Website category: phone
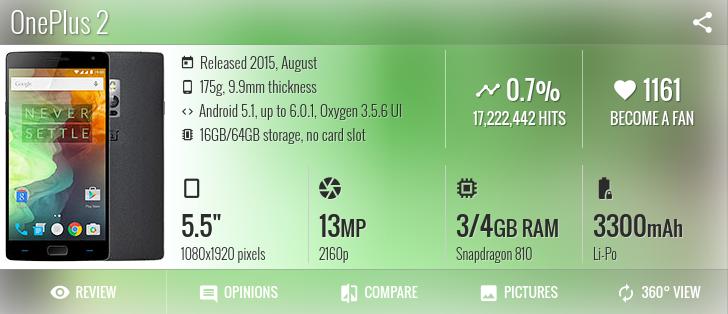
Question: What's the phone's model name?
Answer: OnePlus 2

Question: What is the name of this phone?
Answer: OnePlus 2

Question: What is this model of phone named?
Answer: OnePlus 2

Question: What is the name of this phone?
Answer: OnePlus 2

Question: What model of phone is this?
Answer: OnePlus 2

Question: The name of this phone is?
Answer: OnePlus 2

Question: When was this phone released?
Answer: Released 2015, August

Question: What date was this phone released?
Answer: Released 2015, August

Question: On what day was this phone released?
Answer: Released 2015, August

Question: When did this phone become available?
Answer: Released 2015, August

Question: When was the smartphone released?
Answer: Released 2015, August

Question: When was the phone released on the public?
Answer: Released 2015, August

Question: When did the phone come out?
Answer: Released 2015, August

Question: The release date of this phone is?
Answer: Released 2015, August

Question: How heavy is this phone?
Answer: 175g

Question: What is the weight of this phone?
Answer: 175g

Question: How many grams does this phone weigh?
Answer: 175g

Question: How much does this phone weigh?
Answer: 175g

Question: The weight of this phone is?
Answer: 175g

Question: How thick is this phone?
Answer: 9.9mm thickness

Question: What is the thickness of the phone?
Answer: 9.9mm thickness

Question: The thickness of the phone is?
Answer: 9.9mm thickness

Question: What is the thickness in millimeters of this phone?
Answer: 9.9mm thickness

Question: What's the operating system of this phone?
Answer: Android 5.1, up to 6.0.1, Oxygen 3.5.6 UI

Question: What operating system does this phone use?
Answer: Android 5.1, up to 6.0.1, Oxygen 3.5.6 UI

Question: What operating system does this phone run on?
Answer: Android 5.1, up to 6.0.1, Oxygen 3.5.6 UI

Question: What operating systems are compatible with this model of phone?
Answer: Android 5.1, up to 6.0.1, Oxygen 3.5.6 UI

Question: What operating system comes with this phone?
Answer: Android 5.1, up to 6.0.1, Oxygen 3.5.6 UI

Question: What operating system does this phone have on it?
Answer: Android 5.1, up to 6.0.1, Oxygen 3.5.6 UI

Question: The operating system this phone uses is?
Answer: Android 5.1, up to 6.0.1, Oxygen 3.5.6 UI

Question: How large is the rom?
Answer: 16GB/64GB storage

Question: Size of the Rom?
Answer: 16GB/64GB storage

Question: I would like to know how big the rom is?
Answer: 16GB/64GB storage

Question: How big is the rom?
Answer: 16GB/64GB storage

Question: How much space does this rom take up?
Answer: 16GB/64GB storage

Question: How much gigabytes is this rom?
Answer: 16GB/64GB storage

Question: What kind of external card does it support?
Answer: no card slot

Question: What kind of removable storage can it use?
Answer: no card slot

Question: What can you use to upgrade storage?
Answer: no card slot

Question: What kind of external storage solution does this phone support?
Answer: no card slot

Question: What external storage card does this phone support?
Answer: no card slot

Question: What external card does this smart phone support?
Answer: no card slot

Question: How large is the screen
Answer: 5.5"

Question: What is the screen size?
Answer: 5.5"

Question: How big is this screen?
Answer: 5.5"

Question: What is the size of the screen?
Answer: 5.5"

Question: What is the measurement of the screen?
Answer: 5.5"

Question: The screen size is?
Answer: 5.5"

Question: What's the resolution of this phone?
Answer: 1080x1920 pixels

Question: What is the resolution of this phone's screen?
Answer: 1080x1920 pixels

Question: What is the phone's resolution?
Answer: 1080x1920 pixels

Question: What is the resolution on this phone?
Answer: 1080x1920 pixels

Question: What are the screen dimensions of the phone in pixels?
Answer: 1080x1920 pixels

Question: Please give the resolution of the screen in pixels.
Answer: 1080x1920 pixels

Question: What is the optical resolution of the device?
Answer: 1080x1920 pixels

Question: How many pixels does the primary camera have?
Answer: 13 MP

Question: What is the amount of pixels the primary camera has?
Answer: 13 MP

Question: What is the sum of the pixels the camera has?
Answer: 13 MP

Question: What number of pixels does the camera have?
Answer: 13 MP

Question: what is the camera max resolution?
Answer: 13 MP

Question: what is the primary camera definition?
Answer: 13 MP

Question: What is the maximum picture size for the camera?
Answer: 13 MP

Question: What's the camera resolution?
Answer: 2160p

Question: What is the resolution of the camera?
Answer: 2160p